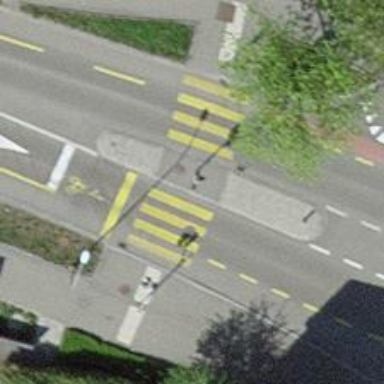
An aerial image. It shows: Road crossing with traffic signals and pedestrian island.